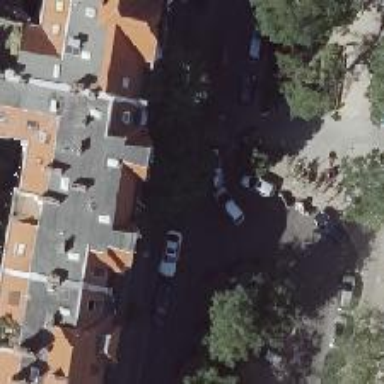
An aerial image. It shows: Living street.